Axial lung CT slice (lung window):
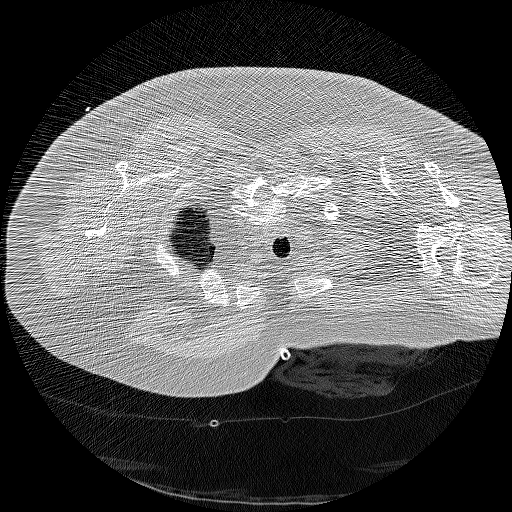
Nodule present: no